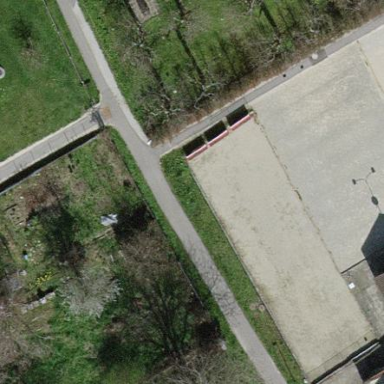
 providing venue for this traditional French game."